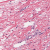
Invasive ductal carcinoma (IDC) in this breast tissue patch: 0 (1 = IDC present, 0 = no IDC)